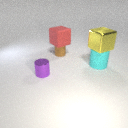
large cyan rubber cylinder below large yellow metal cube